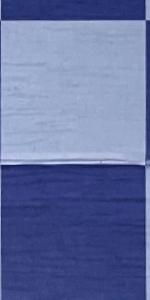
Label: Empty